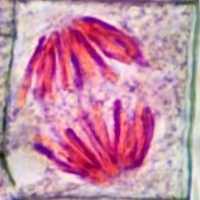
Label: anaphase